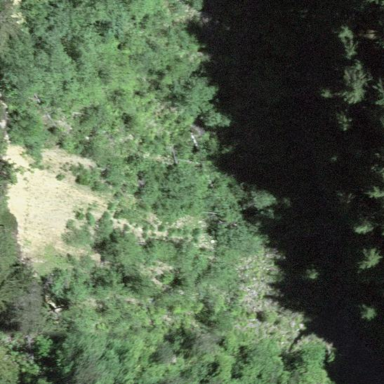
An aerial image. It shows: Natural scree.